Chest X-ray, AP view. Patient: 57 years old, sex M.
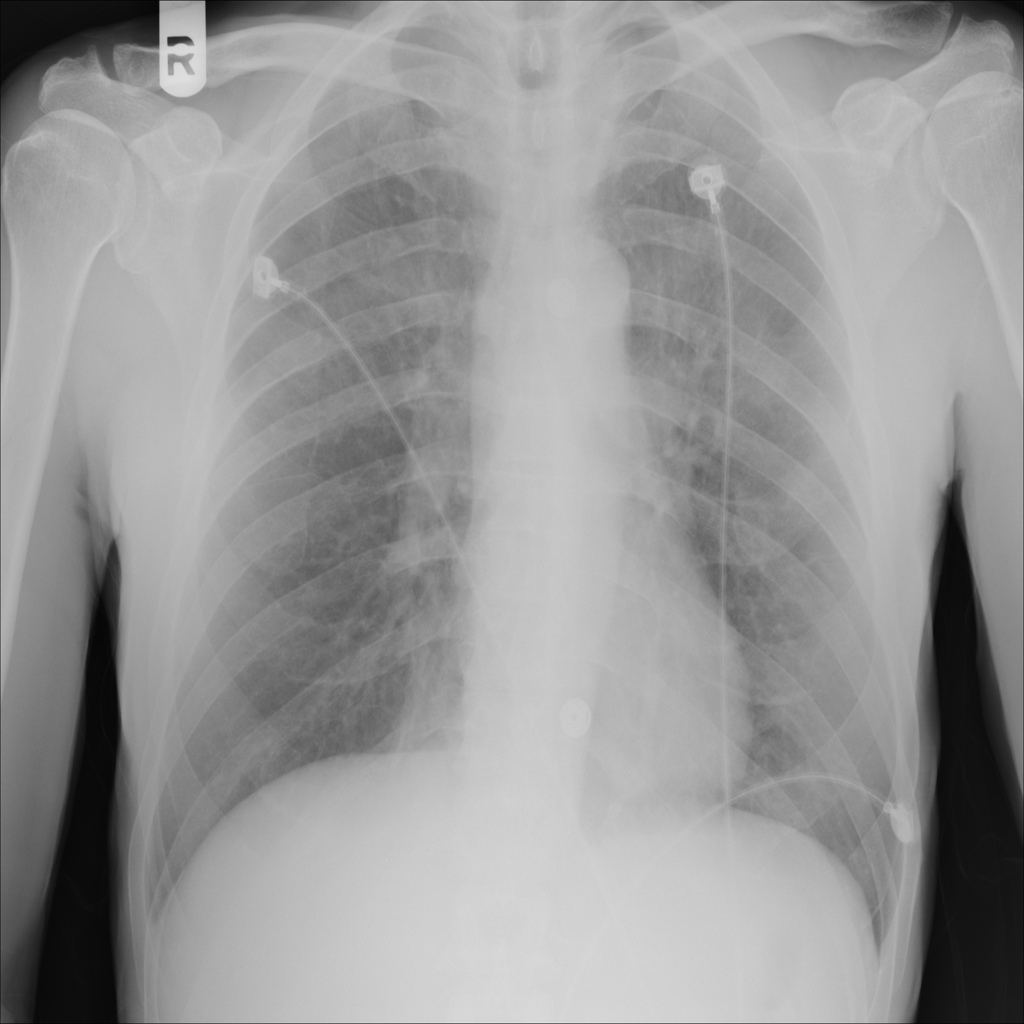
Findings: No Finding